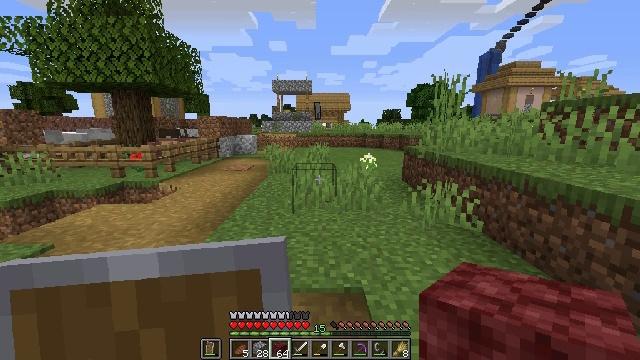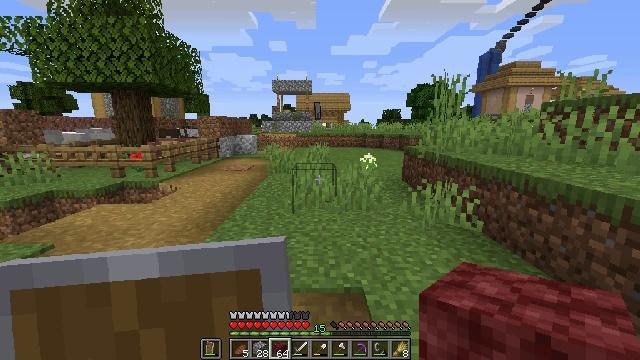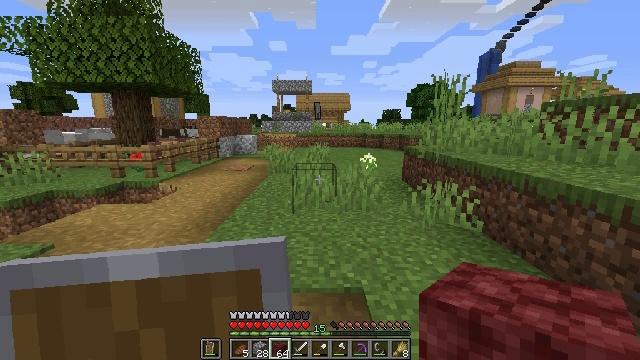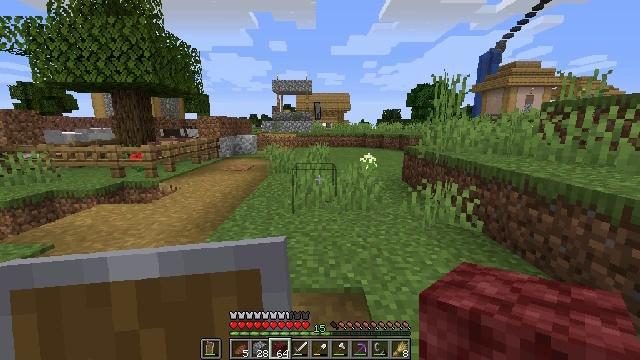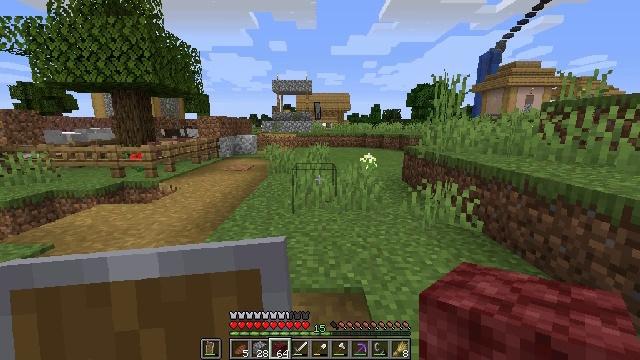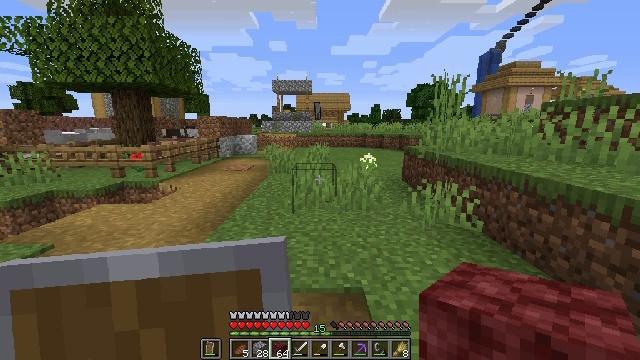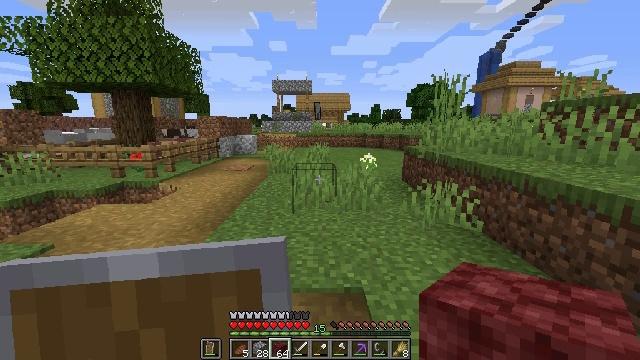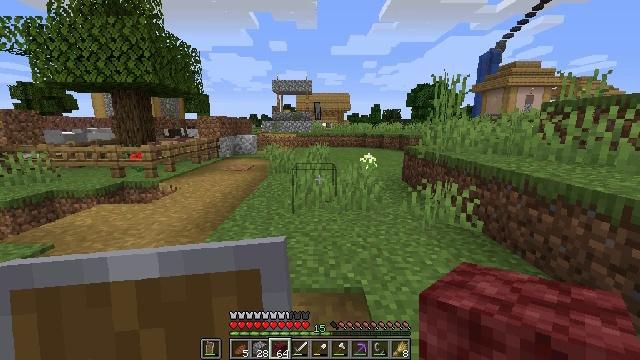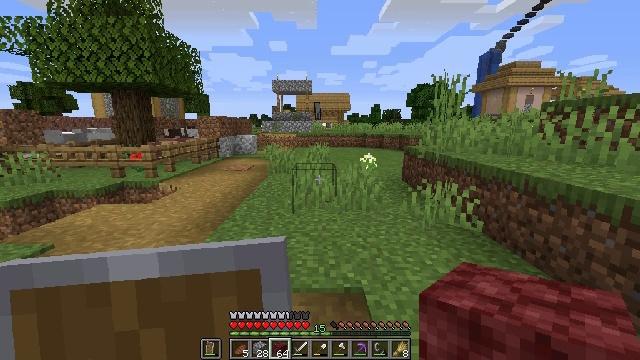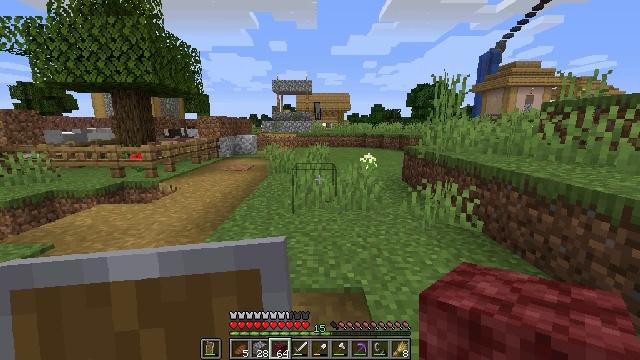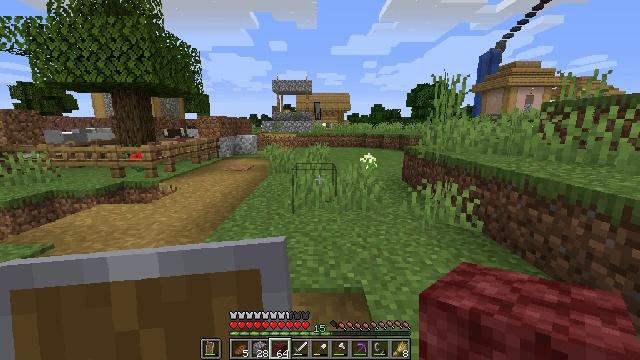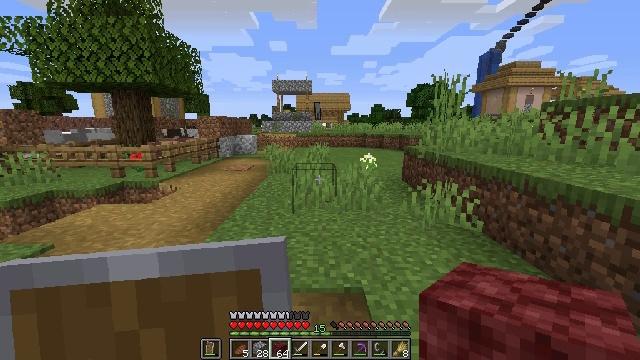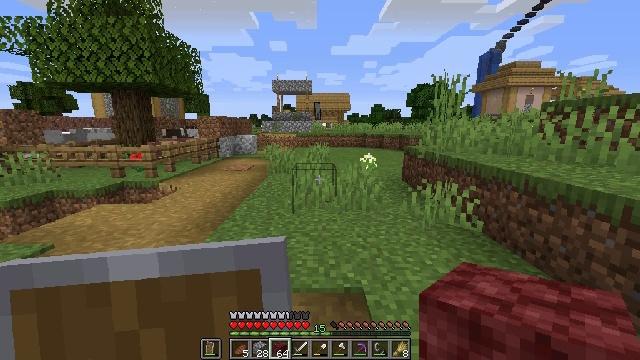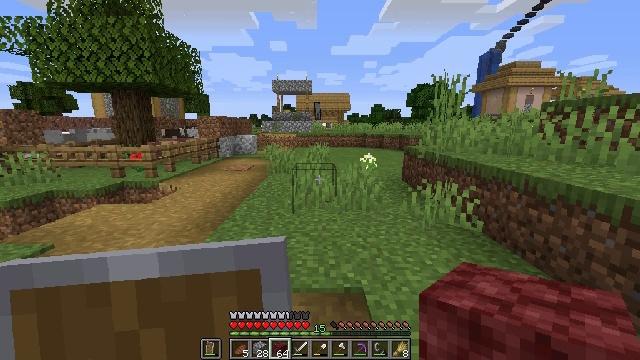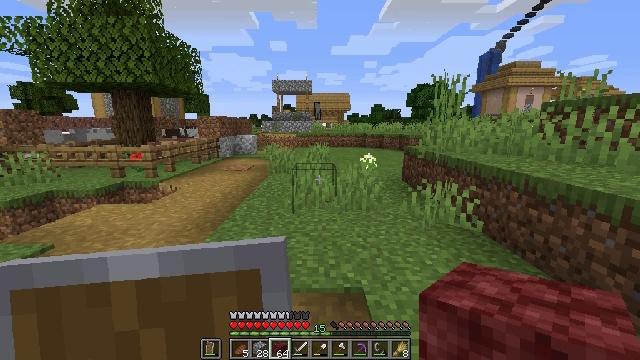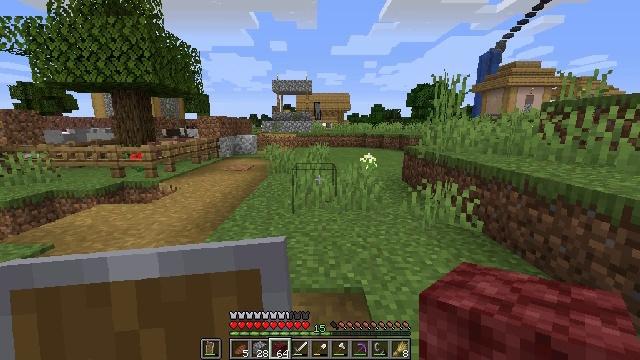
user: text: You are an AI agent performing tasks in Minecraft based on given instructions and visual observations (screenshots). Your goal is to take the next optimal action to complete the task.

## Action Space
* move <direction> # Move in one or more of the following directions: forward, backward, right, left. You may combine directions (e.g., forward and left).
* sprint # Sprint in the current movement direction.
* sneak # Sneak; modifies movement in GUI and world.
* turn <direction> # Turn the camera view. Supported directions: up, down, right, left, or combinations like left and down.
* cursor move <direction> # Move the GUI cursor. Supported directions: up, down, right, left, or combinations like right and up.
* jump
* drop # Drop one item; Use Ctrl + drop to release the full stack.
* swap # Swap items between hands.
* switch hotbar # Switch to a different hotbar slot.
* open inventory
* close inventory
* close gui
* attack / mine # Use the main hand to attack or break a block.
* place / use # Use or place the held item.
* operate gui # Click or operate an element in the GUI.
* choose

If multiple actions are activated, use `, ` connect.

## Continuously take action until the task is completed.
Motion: motion action
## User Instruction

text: craft item air
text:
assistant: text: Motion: no_op
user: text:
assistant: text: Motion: no_op
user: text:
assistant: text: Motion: no_op
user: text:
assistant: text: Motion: no_op
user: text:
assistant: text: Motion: no_op
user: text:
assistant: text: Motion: no_op
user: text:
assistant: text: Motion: no_op
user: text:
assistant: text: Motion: no_op
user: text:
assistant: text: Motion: no_op
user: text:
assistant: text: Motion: no_op
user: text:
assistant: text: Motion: no_op
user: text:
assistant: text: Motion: no_op
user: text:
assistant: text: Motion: no_op
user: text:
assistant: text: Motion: no_op
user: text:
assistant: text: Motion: no_op
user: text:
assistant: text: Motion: no_op
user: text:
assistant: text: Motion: no_op
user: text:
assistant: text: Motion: no_op
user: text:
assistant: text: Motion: no_op
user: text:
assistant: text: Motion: no_op
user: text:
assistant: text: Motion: no_op
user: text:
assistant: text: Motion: no_op
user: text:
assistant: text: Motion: no_op
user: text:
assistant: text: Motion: no_op
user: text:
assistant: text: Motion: no_op
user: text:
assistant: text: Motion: no_op
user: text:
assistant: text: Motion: no_op
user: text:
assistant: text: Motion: no_op
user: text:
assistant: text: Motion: no_op
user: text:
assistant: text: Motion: no_op